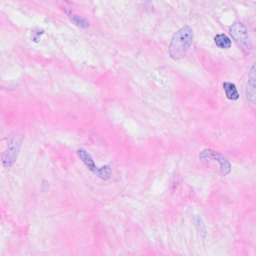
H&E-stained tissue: Breast